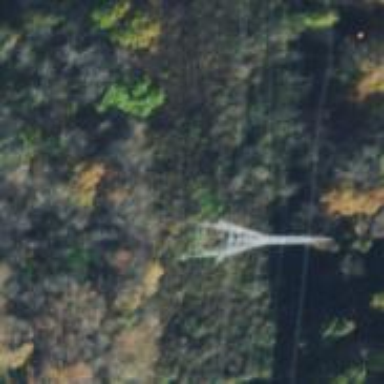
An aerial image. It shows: Lattice structure tower.